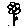
Label: flower